Interaction volume radius: 5 \u00c5
Interaction volume height: 15 \u00c5
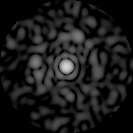
Disorder parameter: 0.8586